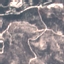
Label: HerbaceousVegetation